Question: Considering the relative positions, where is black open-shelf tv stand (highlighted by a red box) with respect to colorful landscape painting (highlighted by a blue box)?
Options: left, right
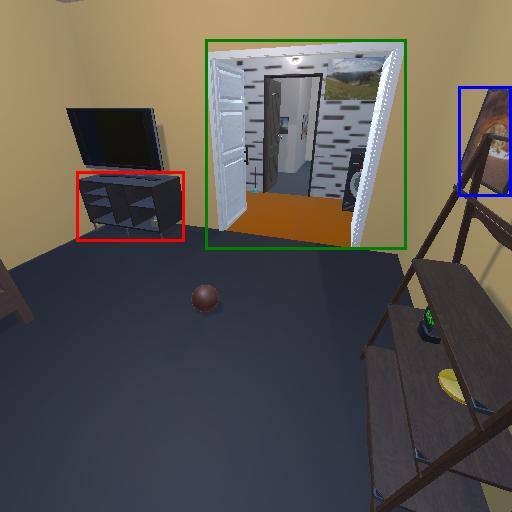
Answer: left